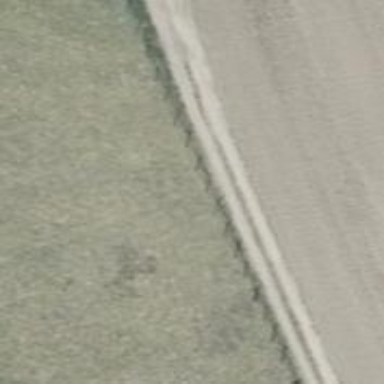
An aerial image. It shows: Dirt track with grade 4 track type.